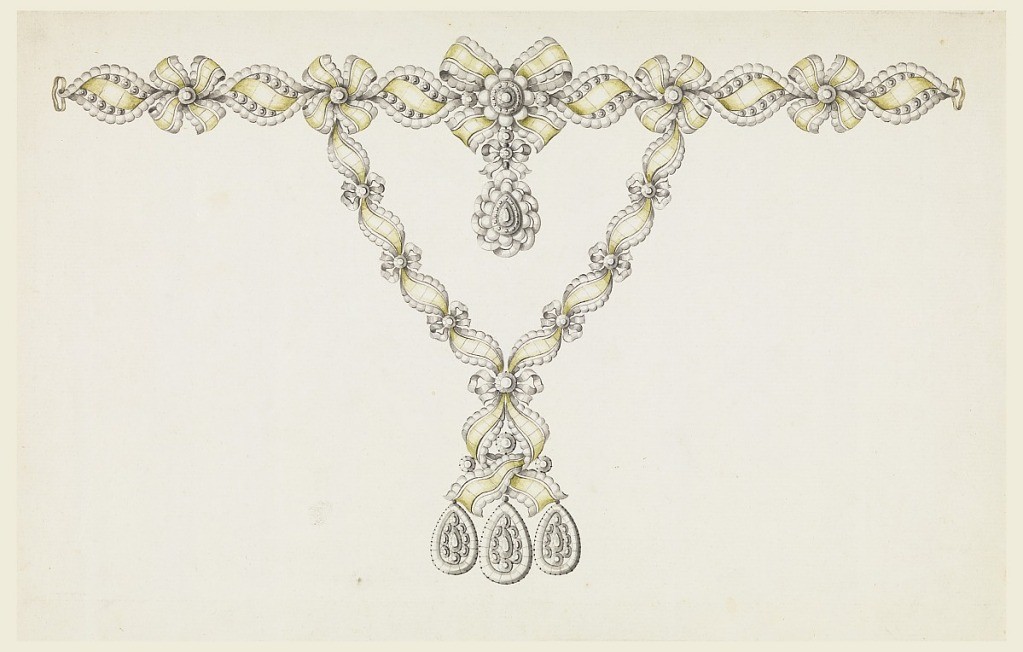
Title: Design for a Necklace
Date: ca. 1780
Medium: Pen and black ink, brush and green, yellow, gray watercolor on light green paper
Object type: Drawing
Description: Jewelry design for a necklace. The chain around the neck consists of printed ovals containing a scroll of ribbon between two rows of disks, à jour, connected by knots. Hanging from the central one is a drop with a small knot above.  The hanging chains are composed of similar ovals and knots, but the character of a ribbon is more emphasized.  They are fastened by a knot, with ends hanging down interlaced, and supporting three drops.